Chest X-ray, AP view. Patient: 33 years old, sex M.
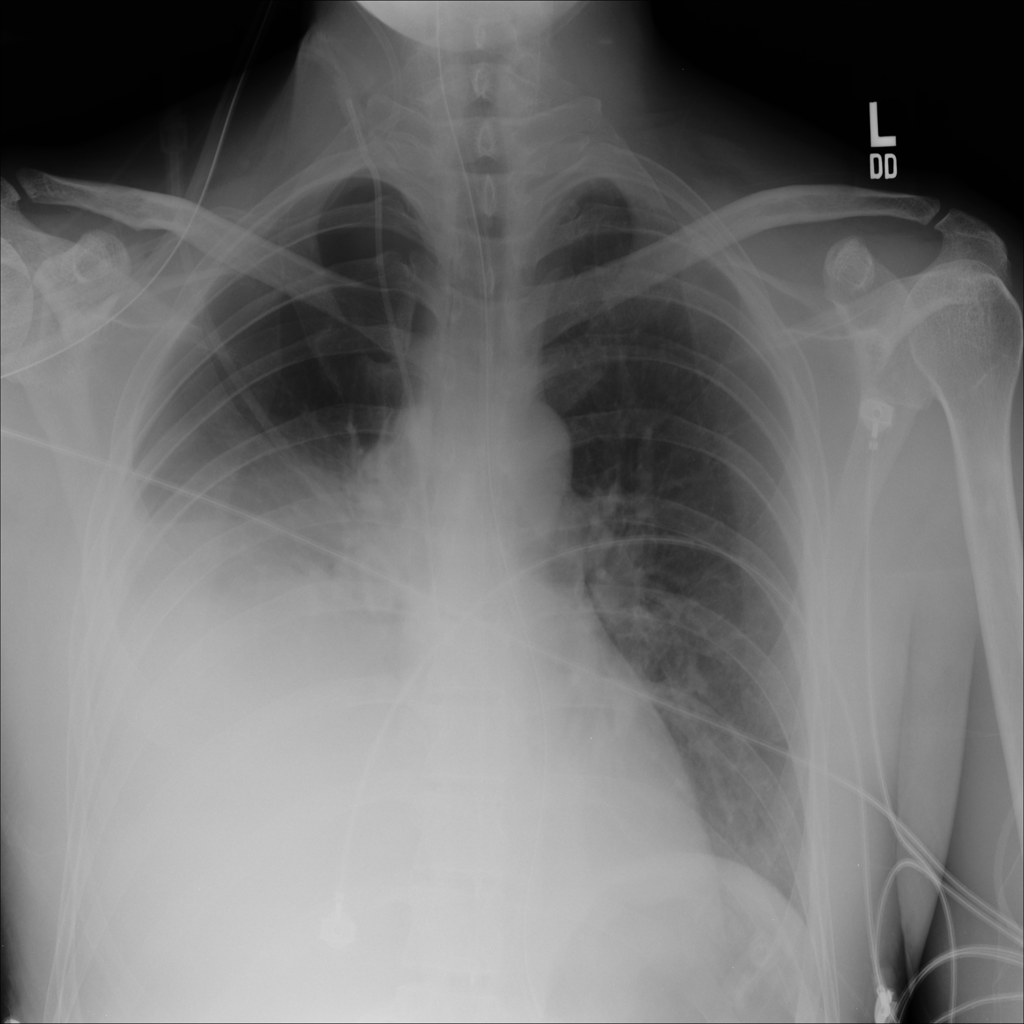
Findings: No Finding